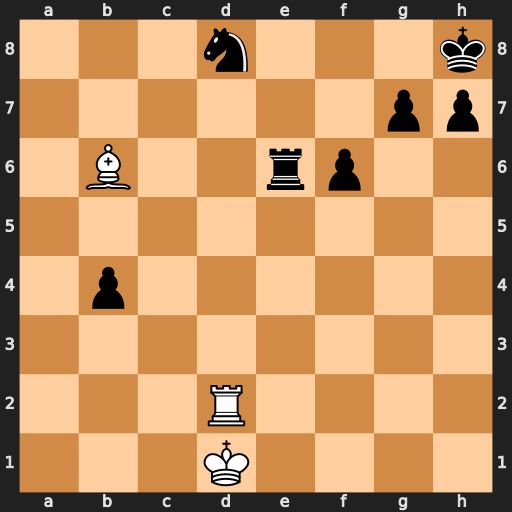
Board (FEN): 3n3k/6pp/1B2rp2/8/1p6/8/3R4/3K4
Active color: w
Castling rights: -
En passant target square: -
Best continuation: Rxd8+ Re8 Rxe8#